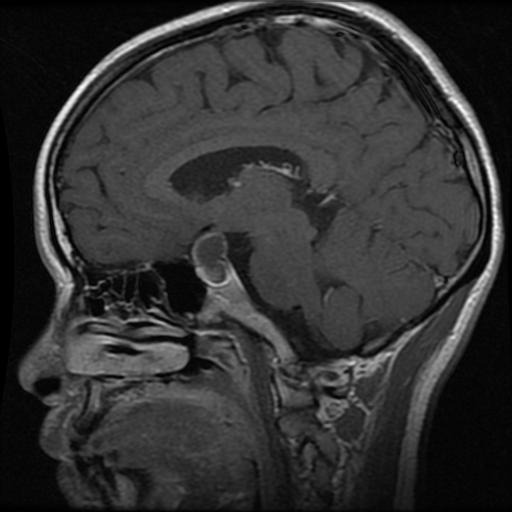
Label: pituitary